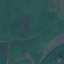
Land use / land cover class: Pasture